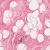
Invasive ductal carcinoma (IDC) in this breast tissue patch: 0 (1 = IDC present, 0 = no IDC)